Question: I have a 'sf object' as in the example here:
'''
library(sf)
fname <- system.file("shape/nc.shp", package="sf")
nc <- st_read(fname)
plot(nc[1])
'''

<URL>
I want to subset my data in such a way that I could get the approximate for .
For the data which I am working now, subset method like this 'nc[1:50, ]' doesn't make sense since the rows are randomly ordered. And doing so will reduce the number of features but not the extent. I even tried 'group_by(geom)', didn't work for me.
Can you help me here with this part using 'nc' data as example?
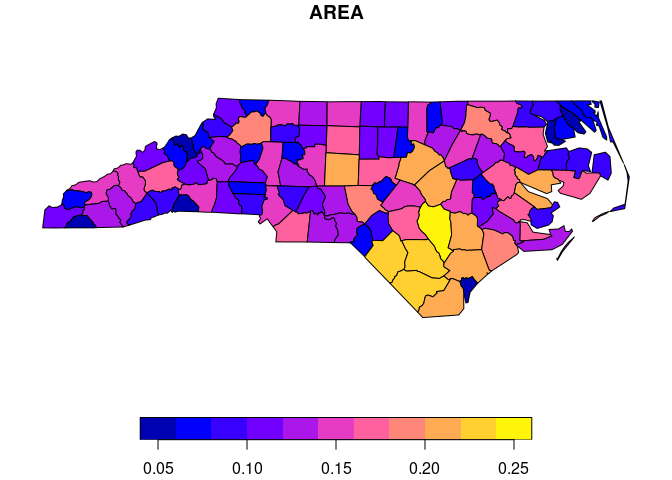
Answer: I suggest you assign your objects to quadrants via 'sf::st_join()'.
It has a very helpful argument 'largest' which ensures that the small polygons are not multiplied (but assigned to the quadrant to which falls the largest area of the small polygon). So NC keeps all 100 counties / and no duplicites are created.
To create the quadrants object consider applying 'sf::st_make_grid()' to the bounding box of your spatial object, specifying that you want two by two split.
For a full workflow consider the following code:
'''
library(sf)
fname <- system.file("shape/nc.shp", package="sf")
nc <- st_read(fname)
plot(nc[1])
# create quadrants
quads <- st_bbox(nc) %>%
st_make_grid(n = 2) %>%
st_as_sf(crs = st_crs(nc)) %>%
dplyr::mutate(quad_id = 1:4)
# a visual check
plot(st_geometry(nc))
plot(st_geometry(quads), add = T)
'''
<URL>
'''
# intersect NC by the quadrants
nc_intersected <- st_join(nc,
quads,
largest = T) # do *not* multiply polygons!
# a visual check
plot(nc_intersected["quad_id"])
'''
<URL>